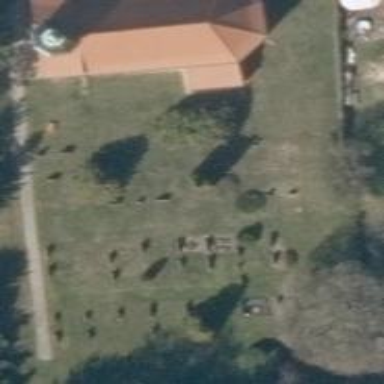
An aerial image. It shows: Graveyard.